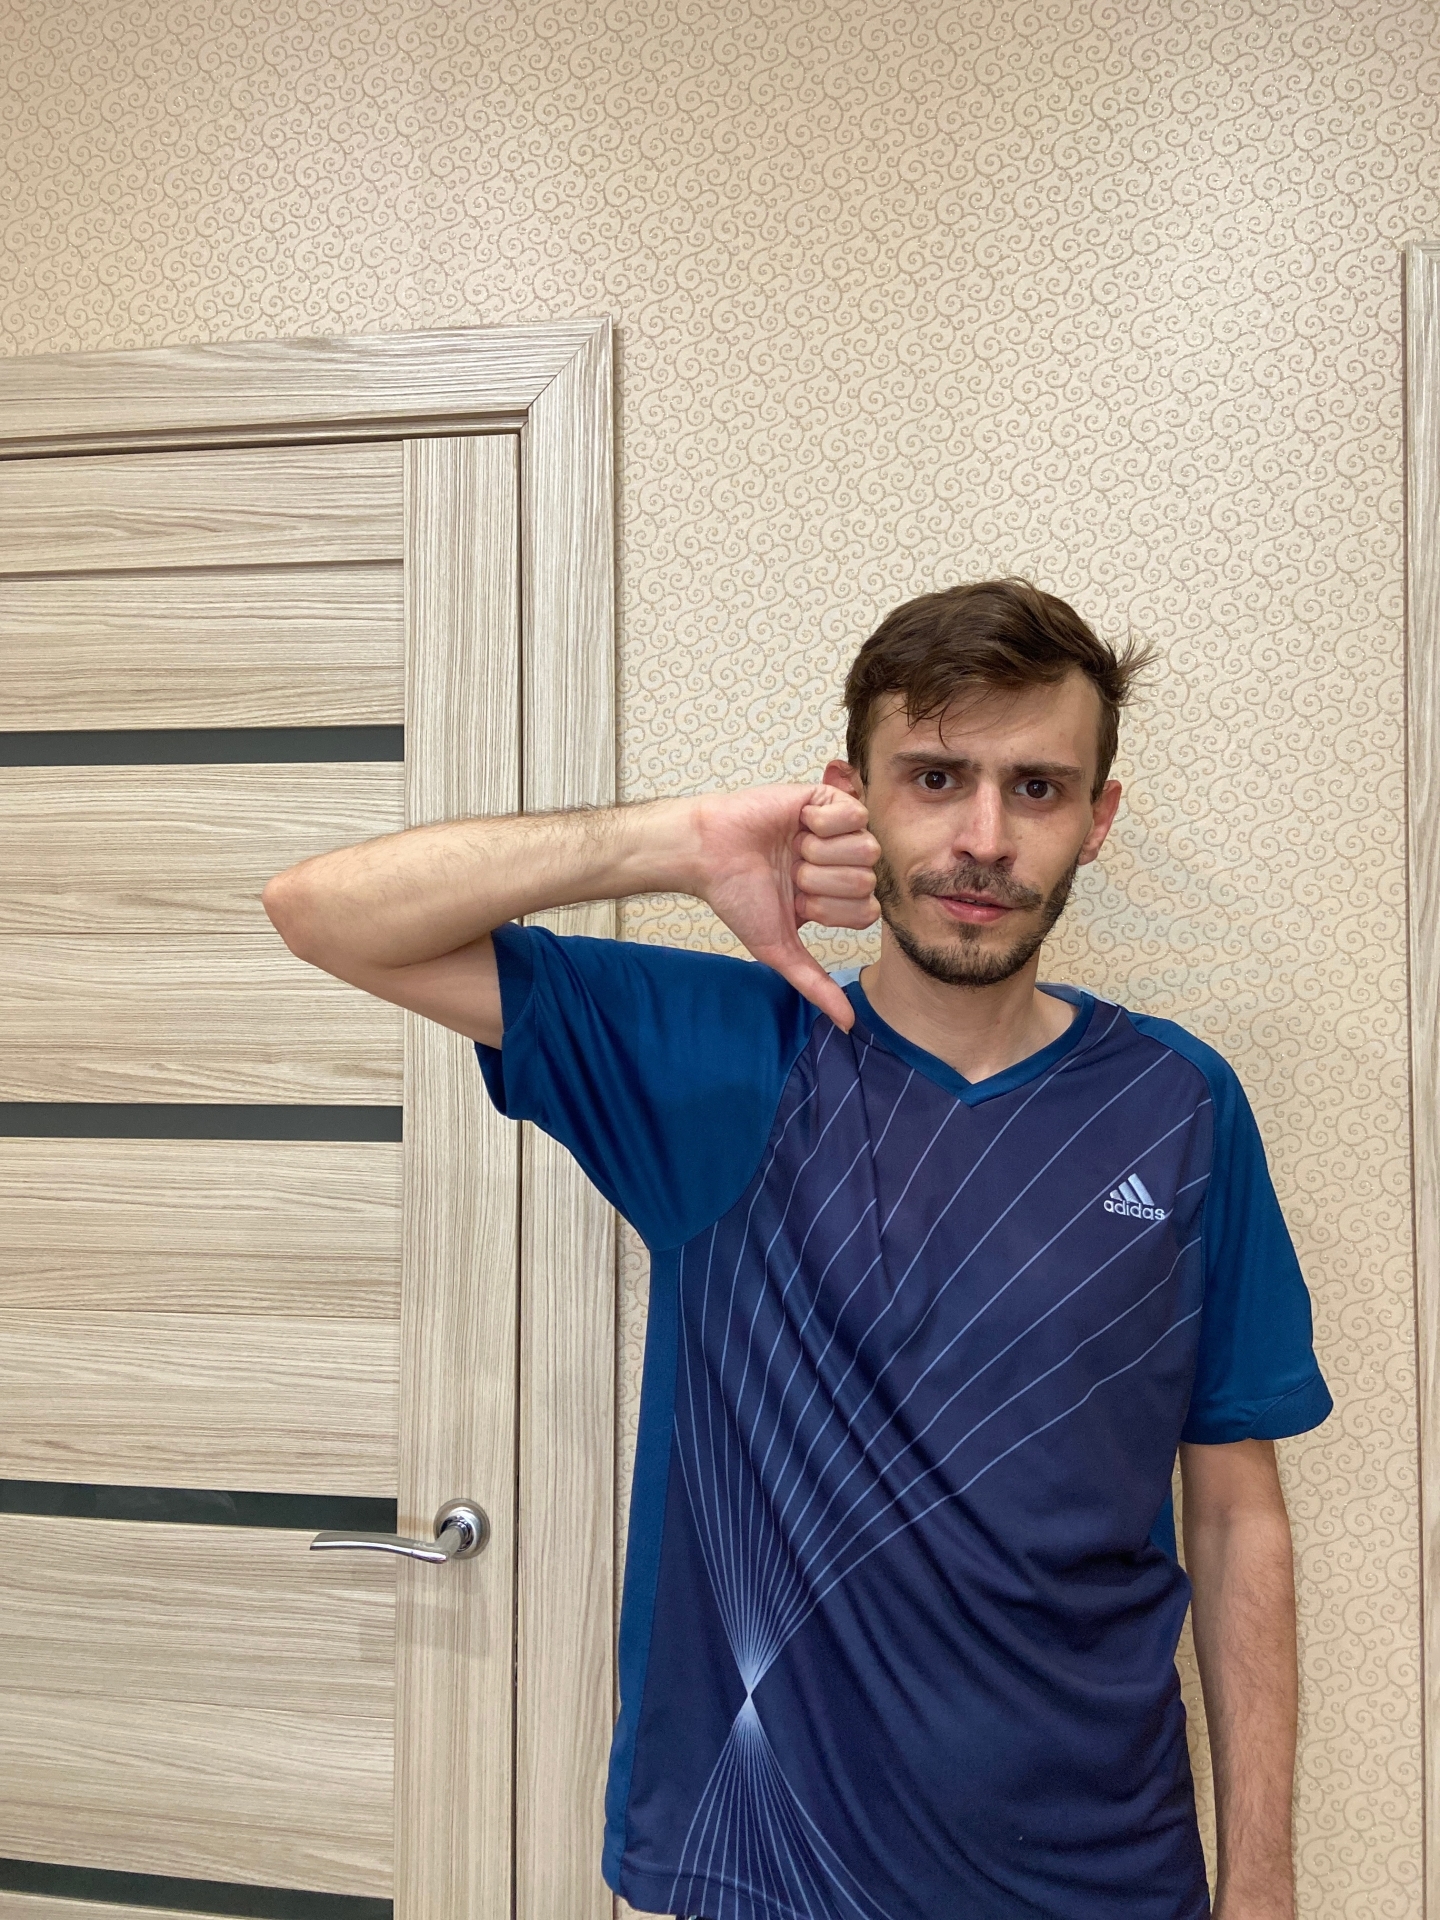
Label: clear